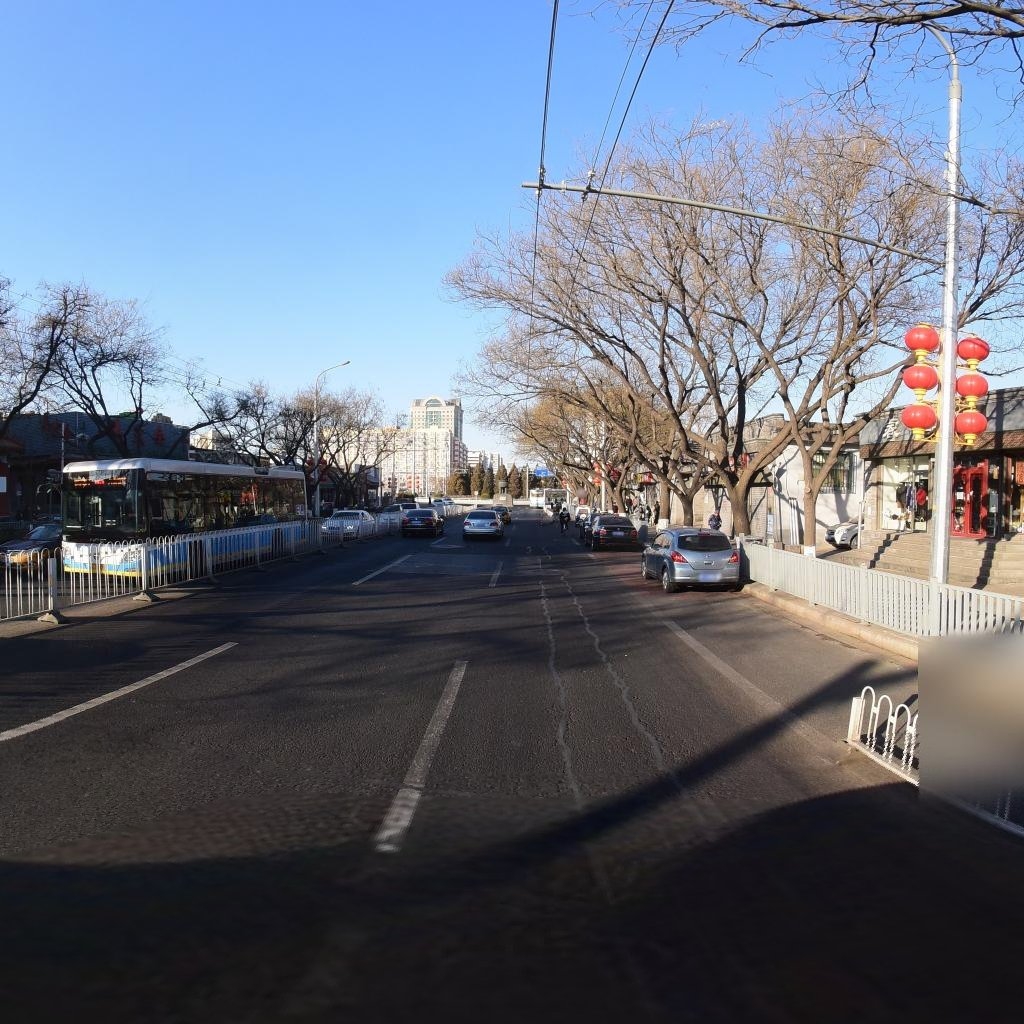
Region: Dongcheng
Road damage annotations: longitudinal patch, longitudinal patch, transverse patch